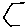
Label: hexagon